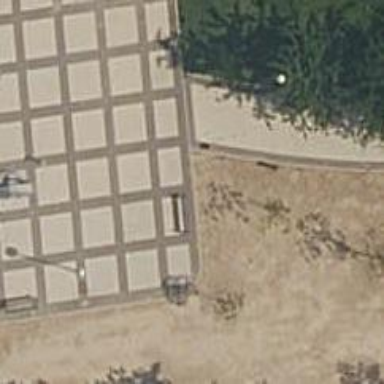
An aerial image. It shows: Brown bench.